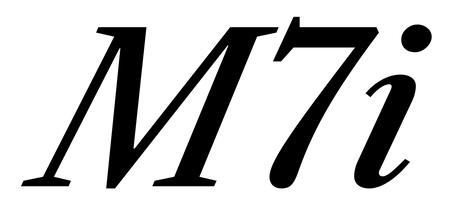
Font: LibreCaslonText-Italic_Medium_Italic